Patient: sex M, age 71
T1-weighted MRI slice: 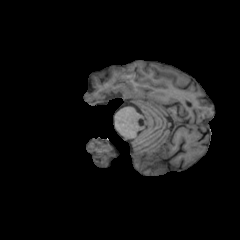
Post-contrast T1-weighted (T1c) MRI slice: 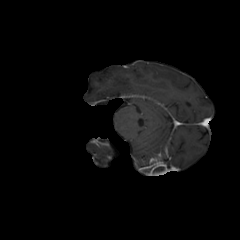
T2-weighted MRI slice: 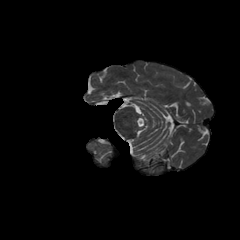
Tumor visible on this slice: no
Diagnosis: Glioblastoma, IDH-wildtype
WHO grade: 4